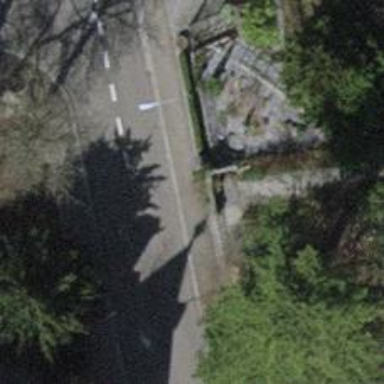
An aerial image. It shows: Sidewalk.